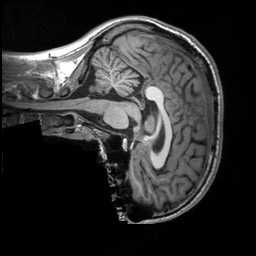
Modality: T1w
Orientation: sagittal
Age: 23
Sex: male
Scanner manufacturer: siemens
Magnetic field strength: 3 T
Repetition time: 2.3 s
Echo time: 0.00298 s